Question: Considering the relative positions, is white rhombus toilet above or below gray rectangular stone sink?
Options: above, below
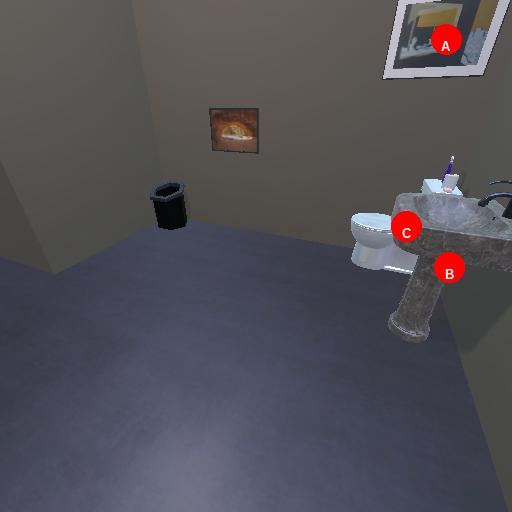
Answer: above